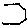
Label: hexagon